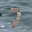
Label: 7